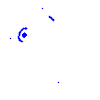
Particle: electron